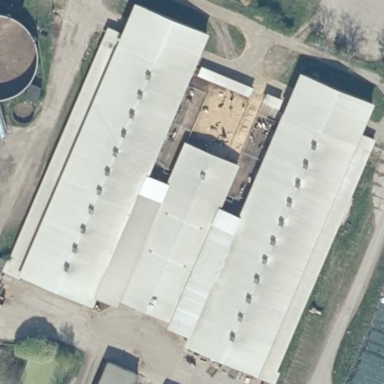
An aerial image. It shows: Industrial building.